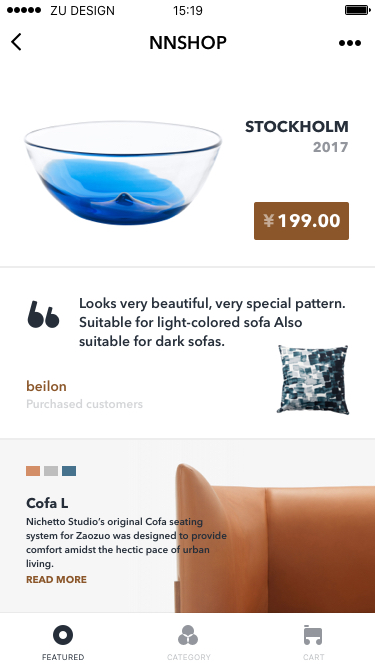
Text in this UI design:
STOCKHOLM
2017
199.00
¥
Looks very beautiful, very special pattern. Suitable for light-colored sofa Also suitable for dark sofas.
beilon
Purchased customers
Cofa L
READ MORE
Nichetto Studio’s original Cofa seating system for Zaozuo was designed to provide comfort amidst the hectic pace of urban living.
NNSHOP
15:19
ZU DESIGN